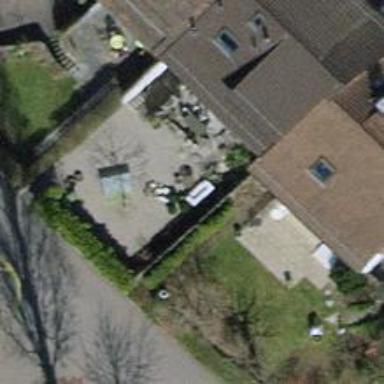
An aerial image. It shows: Terrace building with tiled roof.